Field crop: tomato
Growth stage: 1
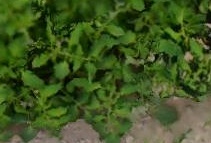
Species: tomato